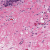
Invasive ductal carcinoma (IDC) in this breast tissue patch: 0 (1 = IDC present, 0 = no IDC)